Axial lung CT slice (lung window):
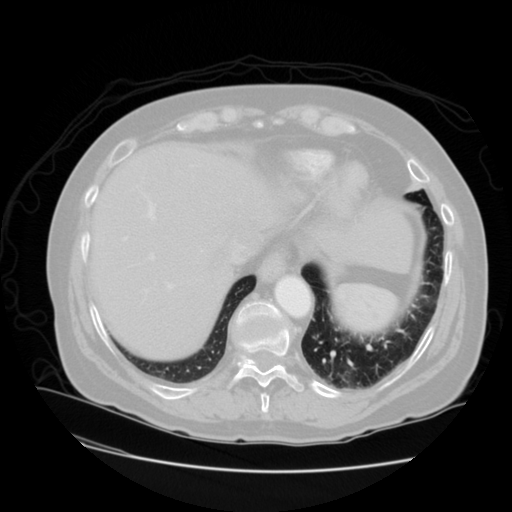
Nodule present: no